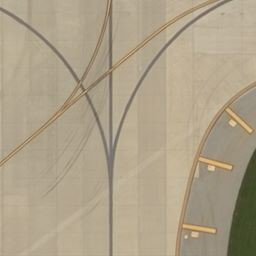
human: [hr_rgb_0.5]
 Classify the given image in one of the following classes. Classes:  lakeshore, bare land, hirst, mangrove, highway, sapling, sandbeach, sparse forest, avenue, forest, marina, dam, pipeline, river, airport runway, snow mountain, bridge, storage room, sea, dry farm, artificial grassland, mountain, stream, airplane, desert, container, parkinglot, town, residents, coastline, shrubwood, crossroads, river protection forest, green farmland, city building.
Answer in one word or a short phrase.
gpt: airport runway